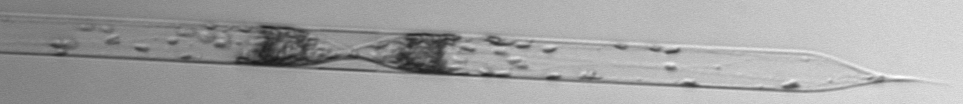
Label: Rhizosolenia